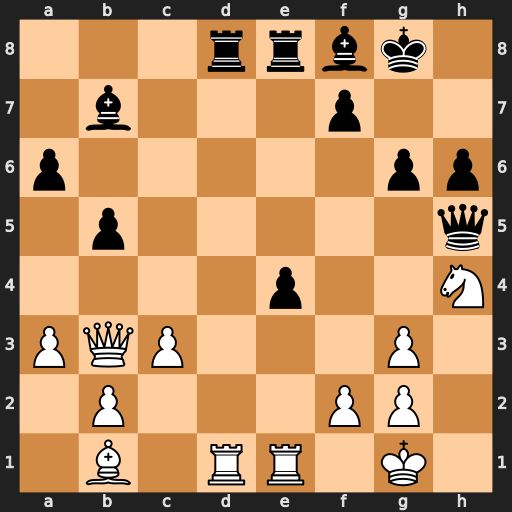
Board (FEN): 3rrbk1/1b3p2/p5pp/1p5q/4p2N/PQP3P1/1P3PP1/1B1RR1K1
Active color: w
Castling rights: -
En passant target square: -
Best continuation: Ba2 Bd5 Rxd5 Qxd5 Qxd5 Rxd5 Bxd5